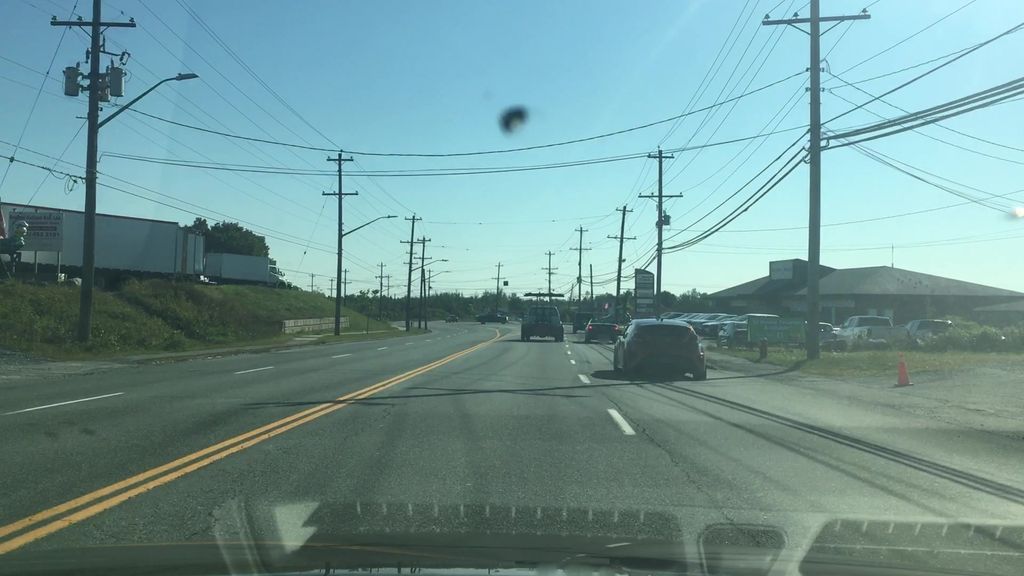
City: halifax